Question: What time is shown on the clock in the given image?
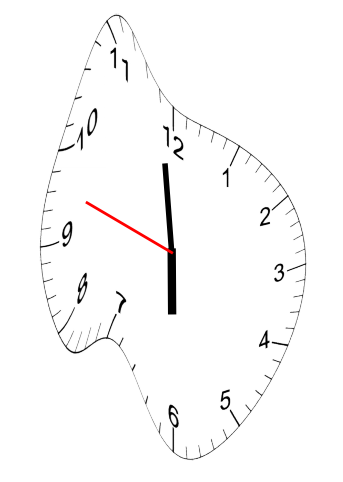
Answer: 05:58:48